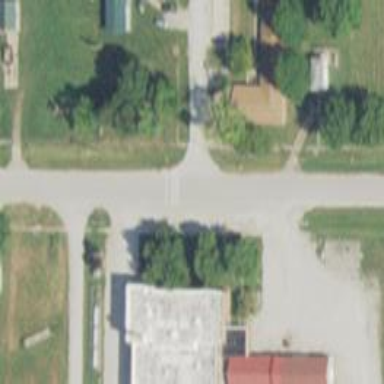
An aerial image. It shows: Marked crossing on the road.